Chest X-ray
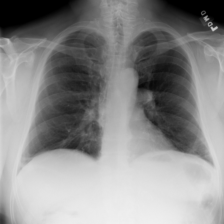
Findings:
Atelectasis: positive
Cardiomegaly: negative
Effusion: negative
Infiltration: negative
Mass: negative
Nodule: negative
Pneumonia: negative
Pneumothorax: negative
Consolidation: negative
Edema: negative
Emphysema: negative
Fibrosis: negative
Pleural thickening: negative
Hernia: negative